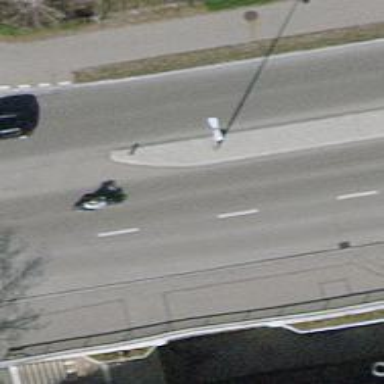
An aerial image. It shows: Primary road with asphalt surface. There is separate sidewalk.